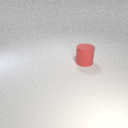
large red rubber cylinder